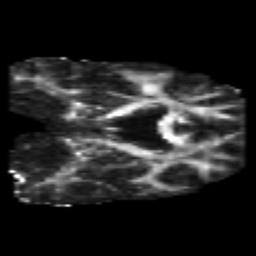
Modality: FA
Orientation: coronal
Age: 39
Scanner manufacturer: philips
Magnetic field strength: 3 T
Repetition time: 8.6 s
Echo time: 0.127 s